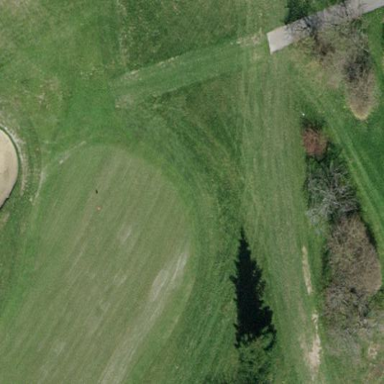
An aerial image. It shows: Grassy pitch designated for golf. It features vibrant green golf course.